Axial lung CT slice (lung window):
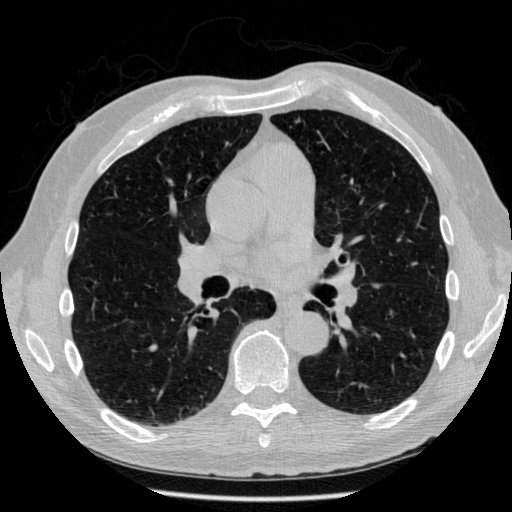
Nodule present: yes
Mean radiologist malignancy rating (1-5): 3